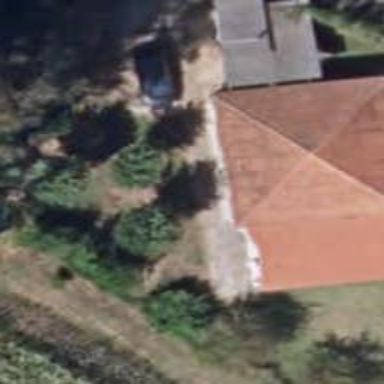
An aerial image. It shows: Simple and straightforward house.